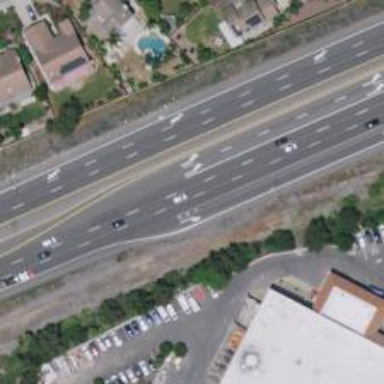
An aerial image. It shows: Asphalt trunk highway classified as expressway.